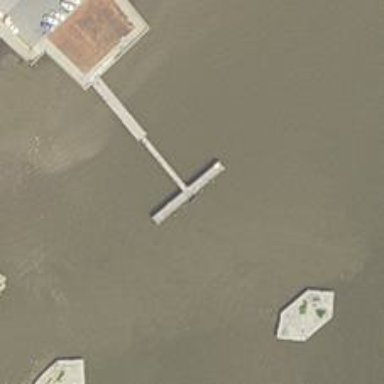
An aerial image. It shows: Man-made pier.